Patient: sex M, age 57
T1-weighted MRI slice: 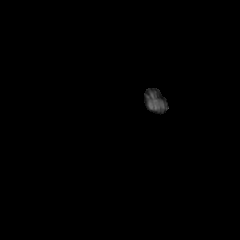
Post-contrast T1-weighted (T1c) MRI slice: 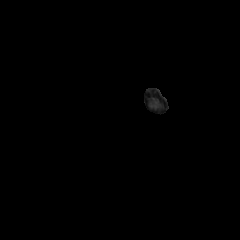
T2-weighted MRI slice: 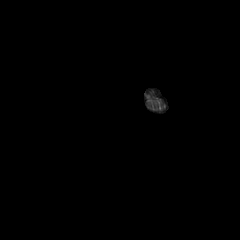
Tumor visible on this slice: no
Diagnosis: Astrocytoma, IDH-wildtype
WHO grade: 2